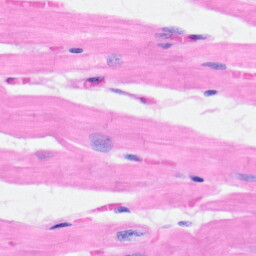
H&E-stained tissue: Heart